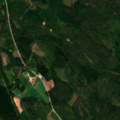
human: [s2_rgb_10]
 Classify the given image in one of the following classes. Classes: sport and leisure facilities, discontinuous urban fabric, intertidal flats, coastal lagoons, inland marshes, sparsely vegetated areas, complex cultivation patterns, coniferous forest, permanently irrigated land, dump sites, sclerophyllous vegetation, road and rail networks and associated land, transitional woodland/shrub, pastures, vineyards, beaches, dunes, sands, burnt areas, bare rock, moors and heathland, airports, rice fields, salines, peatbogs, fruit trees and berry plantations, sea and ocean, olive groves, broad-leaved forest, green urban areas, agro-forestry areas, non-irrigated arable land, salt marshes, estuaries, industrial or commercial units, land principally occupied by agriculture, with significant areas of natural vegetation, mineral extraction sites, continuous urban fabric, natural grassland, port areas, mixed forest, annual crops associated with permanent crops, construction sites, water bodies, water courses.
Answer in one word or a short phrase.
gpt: coniferous forest, mixed forest, transitional woodland/shrub